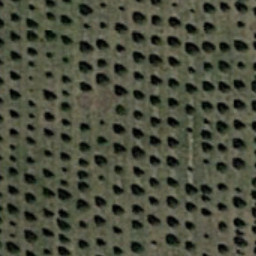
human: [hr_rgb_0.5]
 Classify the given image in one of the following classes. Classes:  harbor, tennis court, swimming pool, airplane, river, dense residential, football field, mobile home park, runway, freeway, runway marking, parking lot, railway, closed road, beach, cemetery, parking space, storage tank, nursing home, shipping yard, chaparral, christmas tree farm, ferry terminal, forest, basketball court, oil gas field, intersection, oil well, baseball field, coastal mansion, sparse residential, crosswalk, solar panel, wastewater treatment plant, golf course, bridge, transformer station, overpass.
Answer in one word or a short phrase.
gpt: christmas tree farm